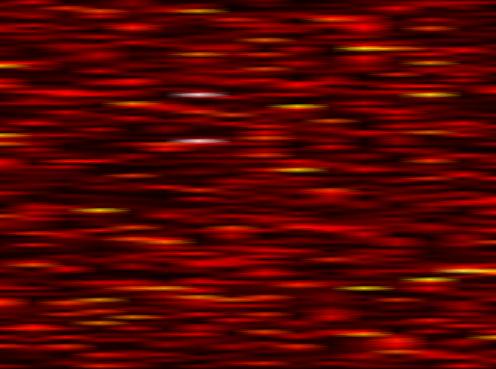
Label: FBMC